Interaction volume radius: 5 \u00c5
Interaction volume height: 30 \u00c5
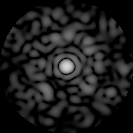
Disorder parameter: 0.8159